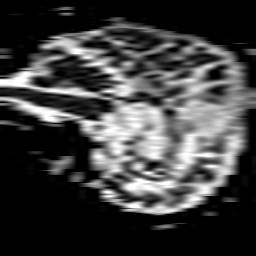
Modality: ADC
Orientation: sagittal
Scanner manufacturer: philips
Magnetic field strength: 3 T
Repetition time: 3.958 s
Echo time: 0.06119 s